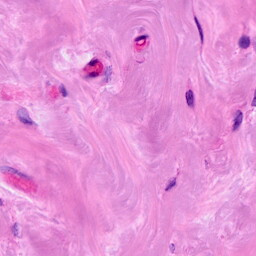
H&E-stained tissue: Breast